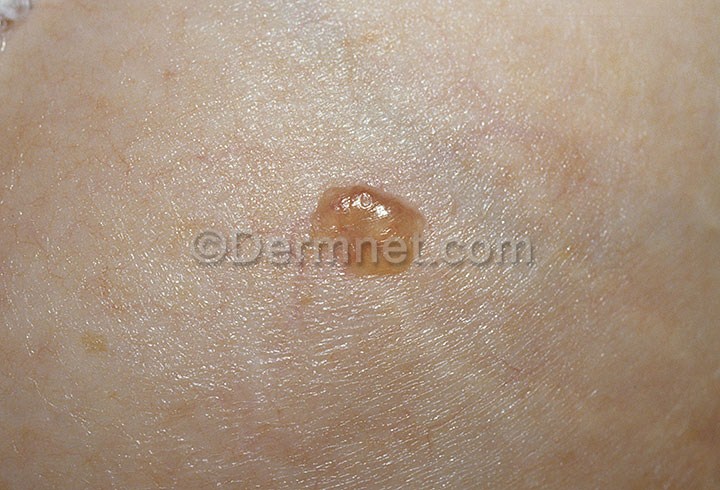
Disease: Vascular Tumors